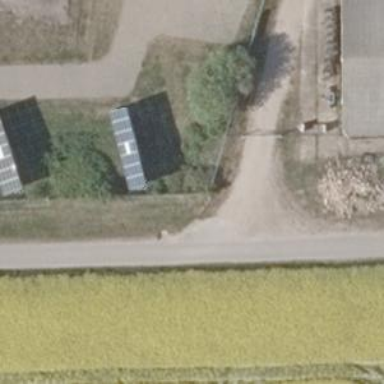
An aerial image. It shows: Small solar photovoltaic panel used as generator to produce electricity.